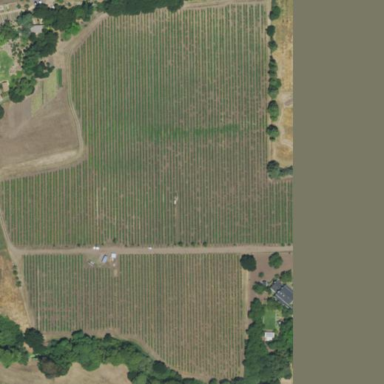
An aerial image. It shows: Vineyard with wine grapes as the crop.